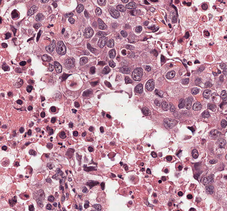
Tumor epithelial tissue: yes
Tumor-associated stroma tissue: no
Normal tissue: no